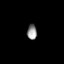
Tissue: prostate
Cell type: T cells
Senescence score: 0.7992
Nuclear area (px): 141
Mean DAPI intensity: 146.631